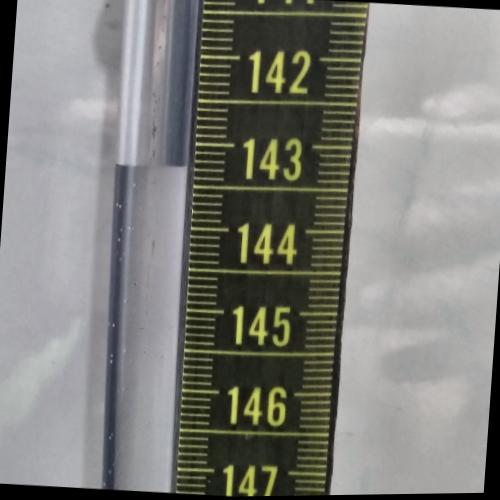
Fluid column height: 143.3 cm